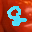
Label: 8